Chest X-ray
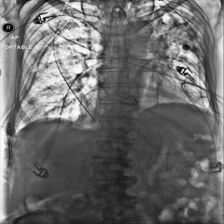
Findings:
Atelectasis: negative
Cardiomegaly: negative
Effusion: negative
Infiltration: negative
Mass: negative
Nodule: negative
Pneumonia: negative
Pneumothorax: negative
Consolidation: negative
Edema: negative
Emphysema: negative
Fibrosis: negative
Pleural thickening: negative
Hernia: negative